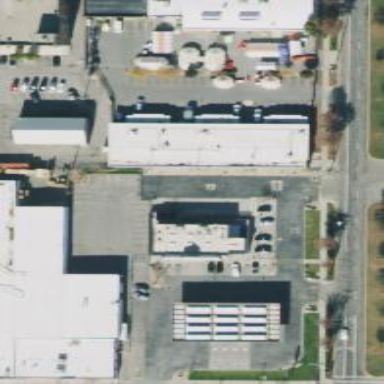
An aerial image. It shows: Retail area.